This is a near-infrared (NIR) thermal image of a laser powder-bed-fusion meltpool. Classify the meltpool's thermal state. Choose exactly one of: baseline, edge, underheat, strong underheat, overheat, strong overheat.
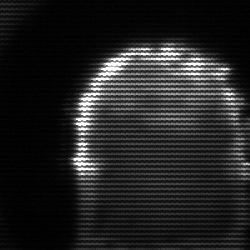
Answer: baseline